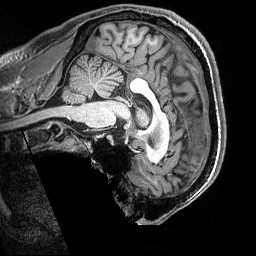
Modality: T1w
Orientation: sagittal
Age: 33
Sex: male
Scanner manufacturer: siemens
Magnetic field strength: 3 T
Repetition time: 2.3 s
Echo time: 0.00291 s